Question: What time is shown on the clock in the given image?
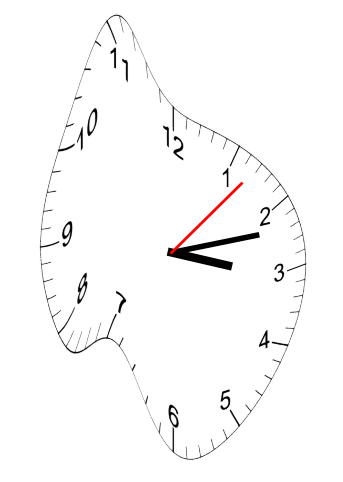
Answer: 03:12:07